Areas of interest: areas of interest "Traffic and Vehicle Management"
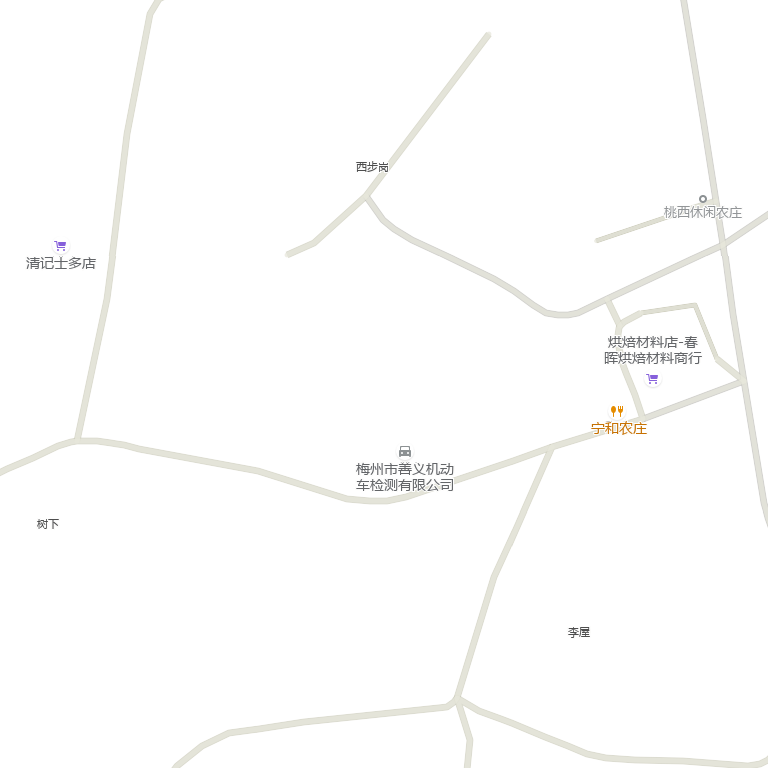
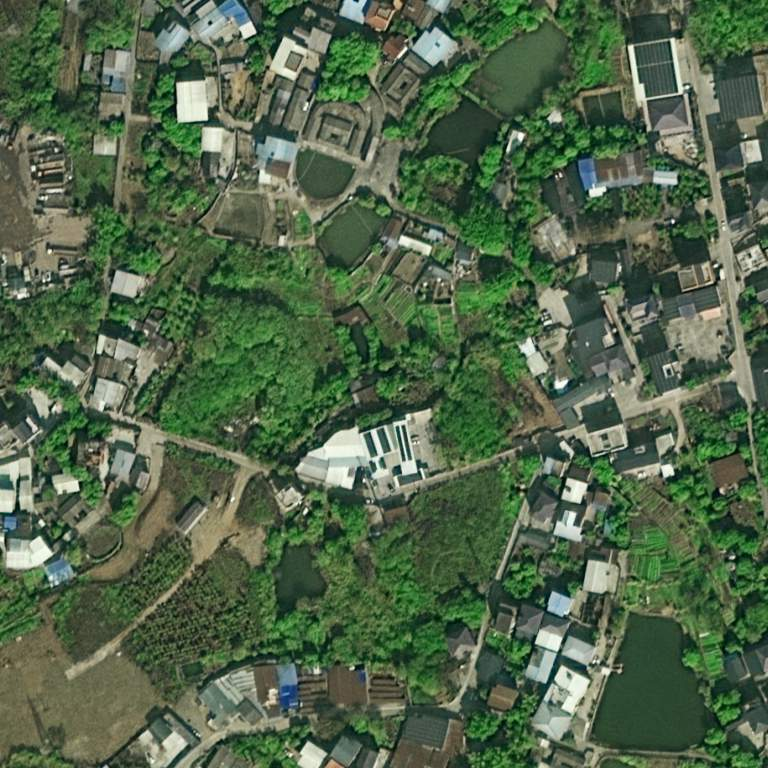